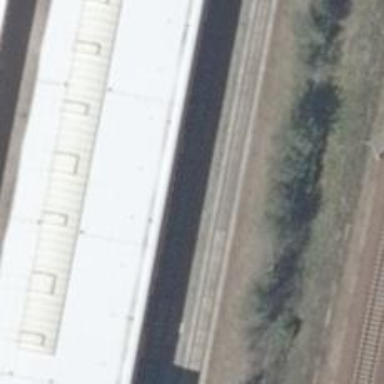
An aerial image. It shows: Railway yard in service.